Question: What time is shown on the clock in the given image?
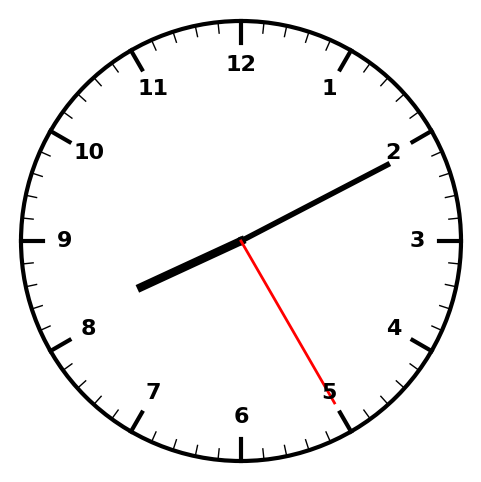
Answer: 08:10:25